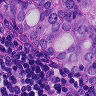
Metastatic tissue present: yes